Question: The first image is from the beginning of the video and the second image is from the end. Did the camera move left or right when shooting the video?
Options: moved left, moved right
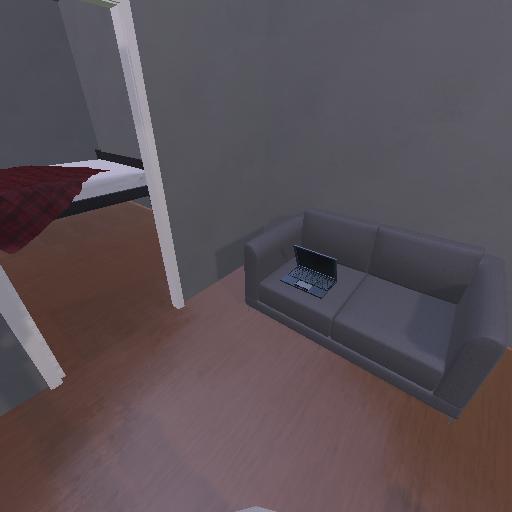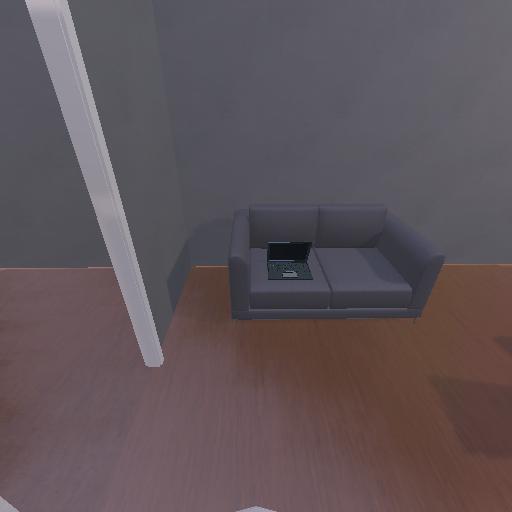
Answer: moved left